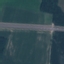
Land use / land cover class: Highway